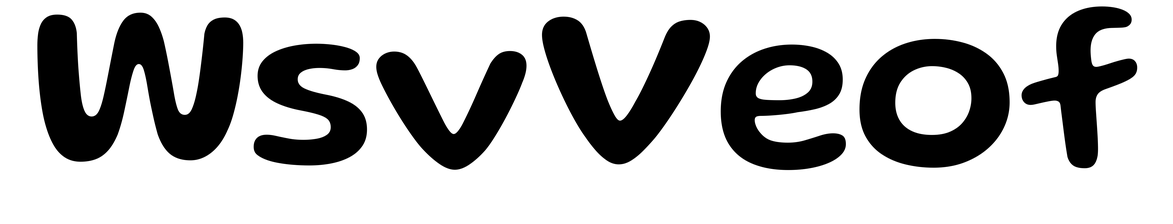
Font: Gluten_Medium